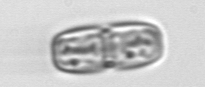
Label: Ephemera